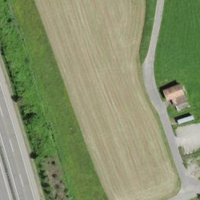
EUNIS habitat code: 57
Species observed at this site:
Fagus sylvatica
Alnus glutinosa